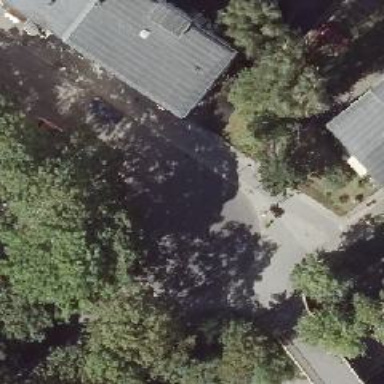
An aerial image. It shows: Residential road with separate asphalt sidewalk.